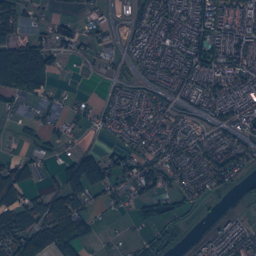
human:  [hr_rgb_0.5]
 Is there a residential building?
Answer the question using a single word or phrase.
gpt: yes

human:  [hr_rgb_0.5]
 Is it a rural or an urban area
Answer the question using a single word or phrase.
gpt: urban

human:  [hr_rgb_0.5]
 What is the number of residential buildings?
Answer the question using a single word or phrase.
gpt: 6891

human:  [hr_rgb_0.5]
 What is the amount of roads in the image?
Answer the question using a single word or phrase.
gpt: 984

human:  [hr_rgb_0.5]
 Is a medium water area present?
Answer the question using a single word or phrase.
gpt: yes

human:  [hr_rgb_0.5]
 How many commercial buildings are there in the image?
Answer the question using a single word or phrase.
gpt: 44

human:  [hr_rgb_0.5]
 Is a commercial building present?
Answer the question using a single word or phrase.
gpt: yes

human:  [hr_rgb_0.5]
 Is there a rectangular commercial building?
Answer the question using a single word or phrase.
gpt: yes

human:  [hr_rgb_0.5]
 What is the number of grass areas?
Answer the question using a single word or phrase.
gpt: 295

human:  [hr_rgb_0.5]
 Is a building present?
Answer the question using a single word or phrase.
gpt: yes

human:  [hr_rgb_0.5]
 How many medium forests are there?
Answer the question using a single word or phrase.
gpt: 48

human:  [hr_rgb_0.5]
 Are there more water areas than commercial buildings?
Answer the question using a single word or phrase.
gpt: no

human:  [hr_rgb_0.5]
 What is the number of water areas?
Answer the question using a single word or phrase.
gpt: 40

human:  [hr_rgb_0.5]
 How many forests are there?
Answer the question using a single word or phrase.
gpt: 178

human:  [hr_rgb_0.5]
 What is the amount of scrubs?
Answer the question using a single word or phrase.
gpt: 4

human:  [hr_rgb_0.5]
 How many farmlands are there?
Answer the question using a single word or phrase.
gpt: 38

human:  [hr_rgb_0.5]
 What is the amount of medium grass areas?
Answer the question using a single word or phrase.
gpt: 91

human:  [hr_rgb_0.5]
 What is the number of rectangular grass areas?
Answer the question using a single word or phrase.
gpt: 50

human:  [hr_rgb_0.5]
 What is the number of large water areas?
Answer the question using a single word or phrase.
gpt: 8

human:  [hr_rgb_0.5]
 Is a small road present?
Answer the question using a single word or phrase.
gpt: yes

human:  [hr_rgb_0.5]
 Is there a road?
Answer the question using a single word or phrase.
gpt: yes

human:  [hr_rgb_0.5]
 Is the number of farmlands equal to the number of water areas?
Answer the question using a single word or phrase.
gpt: no

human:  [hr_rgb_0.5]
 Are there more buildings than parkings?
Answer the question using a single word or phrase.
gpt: yes

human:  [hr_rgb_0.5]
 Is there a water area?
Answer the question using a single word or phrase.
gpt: yes

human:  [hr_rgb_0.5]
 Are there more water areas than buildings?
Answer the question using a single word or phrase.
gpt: no

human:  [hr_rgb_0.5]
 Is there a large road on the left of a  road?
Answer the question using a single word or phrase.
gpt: no

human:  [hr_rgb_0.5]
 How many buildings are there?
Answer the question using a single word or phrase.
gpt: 6998

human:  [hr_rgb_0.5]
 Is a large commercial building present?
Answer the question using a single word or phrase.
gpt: yes

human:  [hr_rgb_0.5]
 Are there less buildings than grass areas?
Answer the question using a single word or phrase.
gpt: no

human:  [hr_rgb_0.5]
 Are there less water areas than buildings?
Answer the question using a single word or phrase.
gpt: yes

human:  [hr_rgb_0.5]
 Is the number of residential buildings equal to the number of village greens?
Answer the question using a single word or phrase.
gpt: no

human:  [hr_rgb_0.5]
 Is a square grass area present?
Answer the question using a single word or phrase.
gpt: yes

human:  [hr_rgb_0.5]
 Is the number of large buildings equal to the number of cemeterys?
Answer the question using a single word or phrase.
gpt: no

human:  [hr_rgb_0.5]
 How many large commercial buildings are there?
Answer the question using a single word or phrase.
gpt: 5

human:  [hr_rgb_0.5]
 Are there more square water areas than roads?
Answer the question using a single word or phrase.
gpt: no

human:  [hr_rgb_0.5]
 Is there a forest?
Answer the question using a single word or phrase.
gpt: yes

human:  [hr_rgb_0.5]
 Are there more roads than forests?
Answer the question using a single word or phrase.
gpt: yes

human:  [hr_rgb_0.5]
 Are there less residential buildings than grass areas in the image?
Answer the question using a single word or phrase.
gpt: no

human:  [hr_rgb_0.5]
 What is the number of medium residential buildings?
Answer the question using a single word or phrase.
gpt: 23

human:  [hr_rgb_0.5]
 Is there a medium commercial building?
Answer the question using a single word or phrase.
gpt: yes

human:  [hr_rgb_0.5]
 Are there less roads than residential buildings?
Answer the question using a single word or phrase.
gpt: yes

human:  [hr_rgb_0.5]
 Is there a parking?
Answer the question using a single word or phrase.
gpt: yes

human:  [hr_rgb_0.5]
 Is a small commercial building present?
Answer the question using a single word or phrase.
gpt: yes

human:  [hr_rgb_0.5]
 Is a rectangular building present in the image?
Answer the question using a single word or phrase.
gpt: yes

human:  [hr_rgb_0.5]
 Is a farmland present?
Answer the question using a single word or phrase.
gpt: yes

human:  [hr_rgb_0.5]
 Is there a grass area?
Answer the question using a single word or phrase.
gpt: yes

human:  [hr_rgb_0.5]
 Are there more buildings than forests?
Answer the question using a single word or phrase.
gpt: yes

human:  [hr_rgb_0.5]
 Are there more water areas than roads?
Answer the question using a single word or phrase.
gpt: no

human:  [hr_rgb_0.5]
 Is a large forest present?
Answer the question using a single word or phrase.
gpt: yes

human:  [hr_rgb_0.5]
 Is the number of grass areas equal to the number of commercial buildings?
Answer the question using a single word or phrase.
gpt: no

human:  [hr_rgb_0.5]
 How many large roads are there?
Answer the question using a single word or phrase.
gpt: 0

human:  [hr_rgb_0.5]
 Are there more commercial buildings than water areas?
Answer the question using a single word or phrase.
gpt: yes

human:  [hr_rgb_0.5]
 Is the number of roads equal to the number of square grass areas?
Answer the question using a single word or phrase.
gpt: no

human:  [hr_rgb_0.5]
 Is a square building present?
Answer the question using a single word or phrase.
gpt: yes

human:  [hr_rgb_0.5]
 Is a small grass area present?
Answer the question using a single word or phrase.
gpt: yes

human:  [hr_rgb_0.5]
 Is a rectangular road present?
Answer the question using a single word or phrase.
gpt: no

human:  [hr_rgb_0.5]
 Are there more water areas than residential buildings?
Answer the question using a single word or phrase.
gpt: no

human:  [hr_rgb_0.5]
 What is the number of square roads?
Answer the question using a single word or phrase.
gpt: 0

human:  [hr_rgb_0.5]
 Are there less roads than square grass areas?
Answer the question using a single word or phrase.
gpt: no

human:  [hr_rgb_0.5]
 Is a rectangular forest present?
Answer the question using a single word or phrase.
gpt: yes

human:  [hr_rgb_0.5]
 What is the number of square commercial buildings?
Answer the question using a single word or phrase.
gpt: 0

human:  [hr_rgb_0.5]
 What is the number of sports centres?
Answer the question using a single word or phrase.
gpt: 4

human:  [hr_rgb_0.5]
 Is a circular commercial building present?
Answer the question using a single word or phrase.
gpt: no

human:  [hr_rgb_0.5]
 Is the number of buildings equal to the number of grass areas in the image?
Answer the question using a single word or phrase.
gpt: no